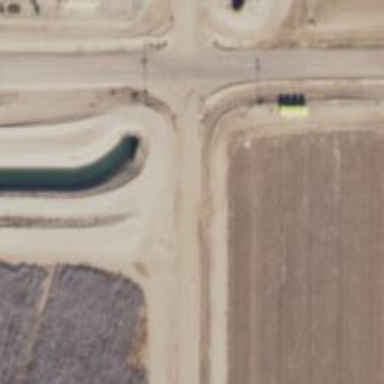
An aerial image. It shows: Irrigation canal used for providing water to the land.